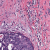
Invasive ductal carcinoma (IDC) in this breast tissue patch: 0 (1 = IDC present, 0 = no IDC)